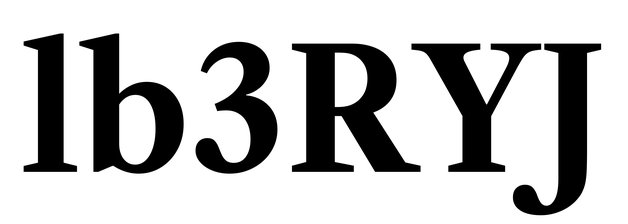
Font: LibreCaslonText_Bold